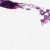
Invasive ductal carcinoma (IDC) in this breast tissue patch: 0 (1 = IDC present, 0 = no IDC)